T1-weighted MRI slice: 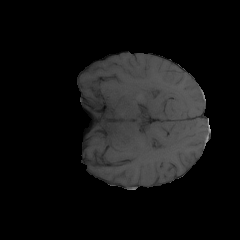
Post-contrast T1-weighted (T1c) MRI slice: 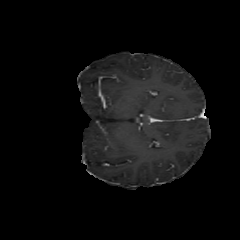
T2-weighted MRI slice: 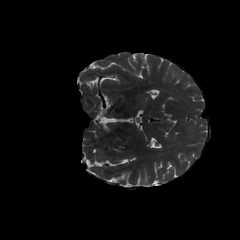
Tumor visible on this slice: yes